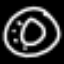
Label: donut